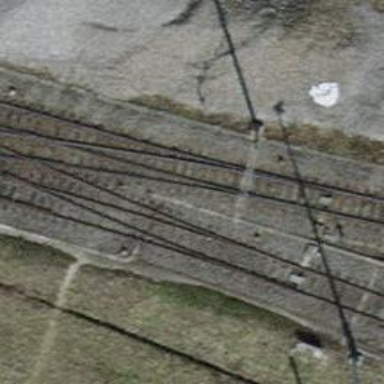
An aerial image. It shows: Railway yard with electrified tracks and single track.